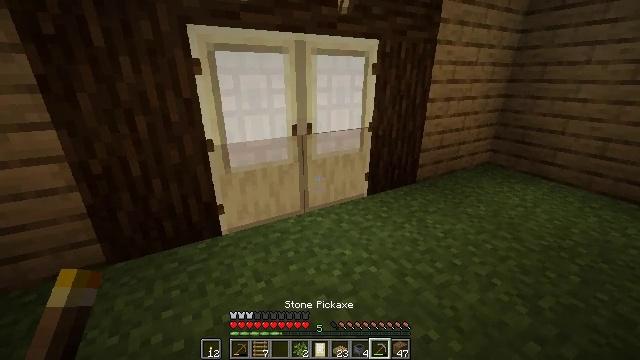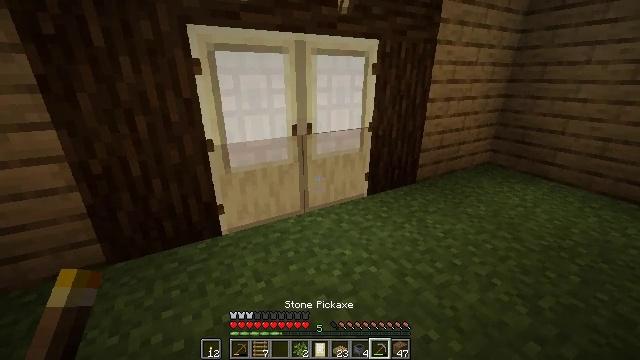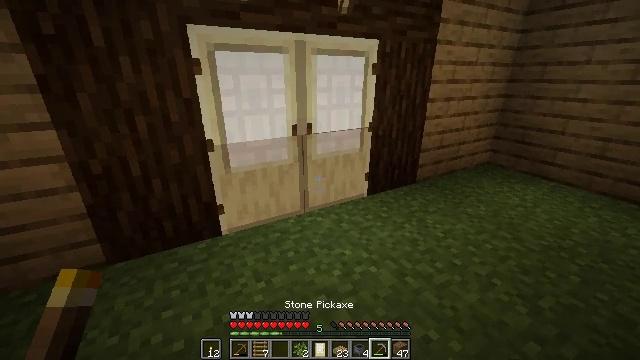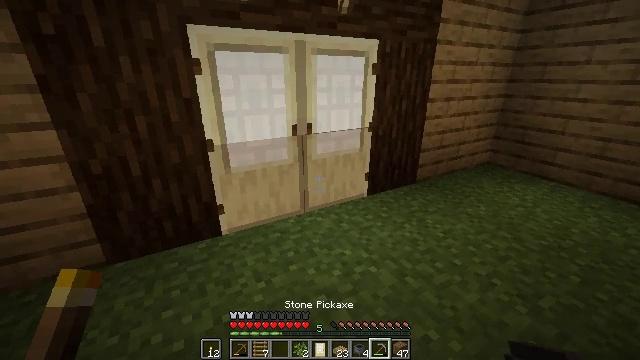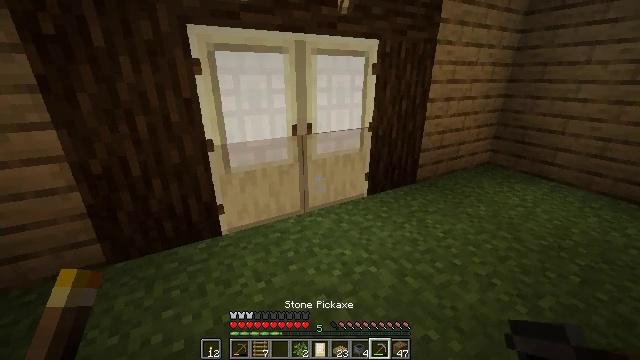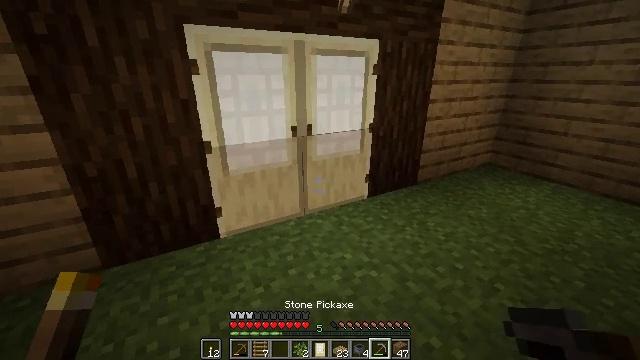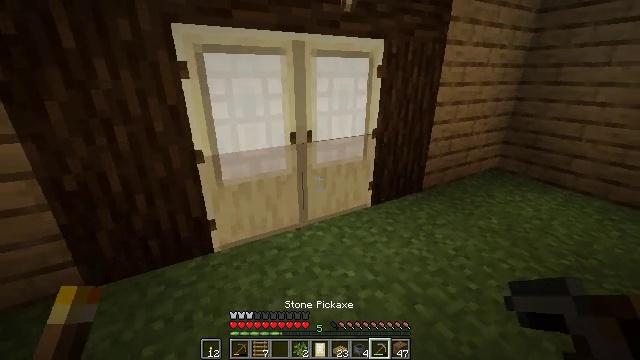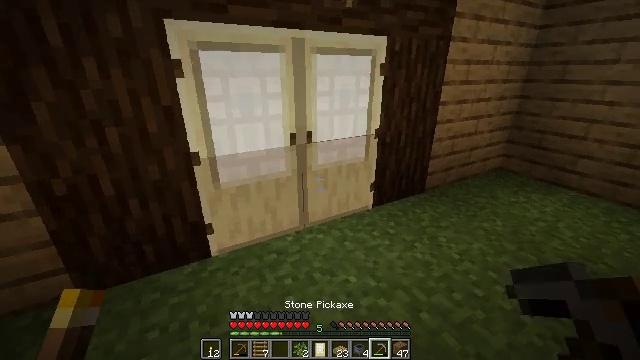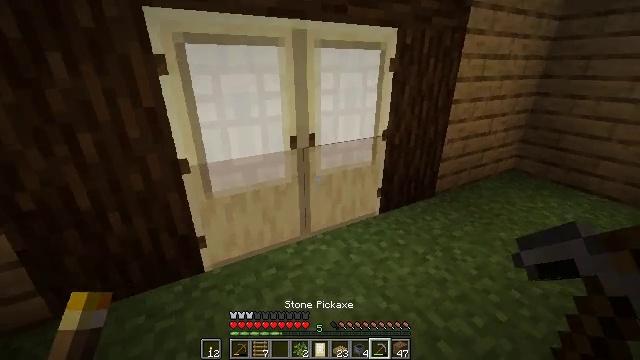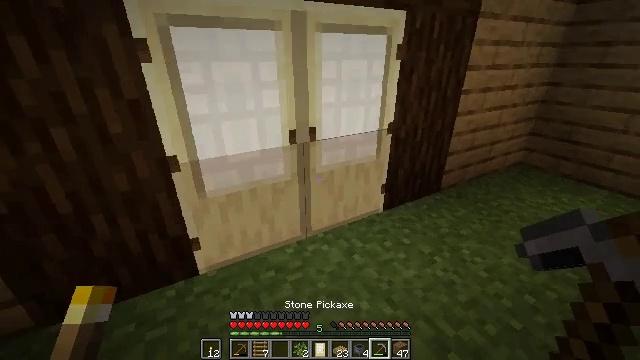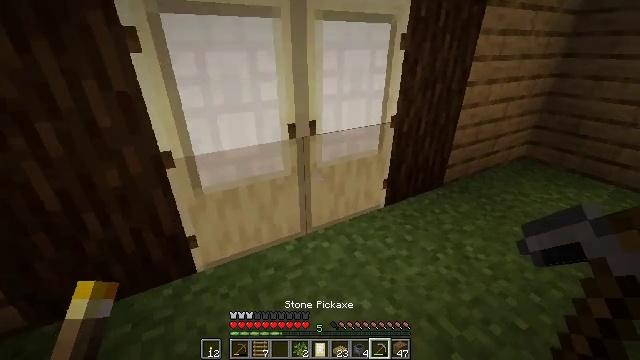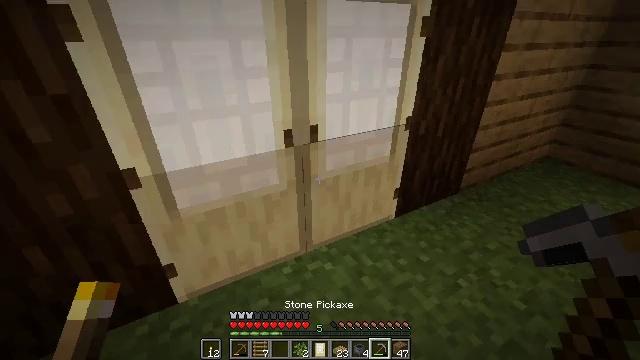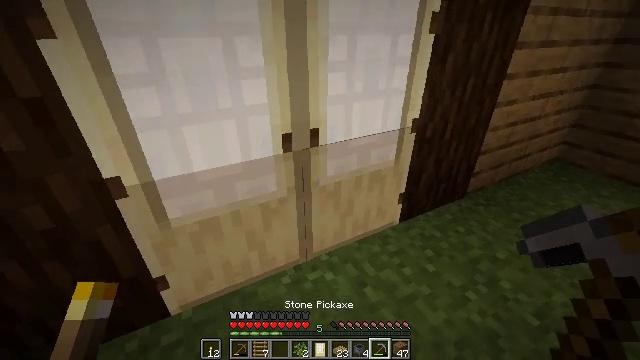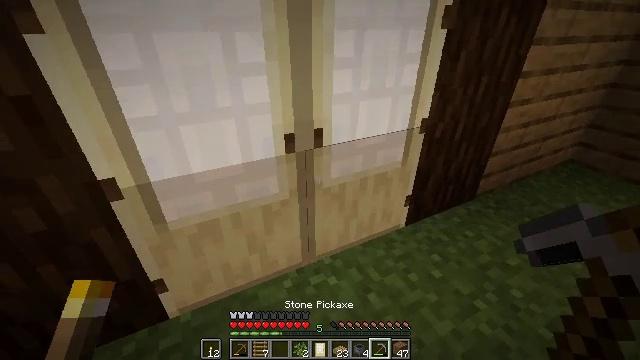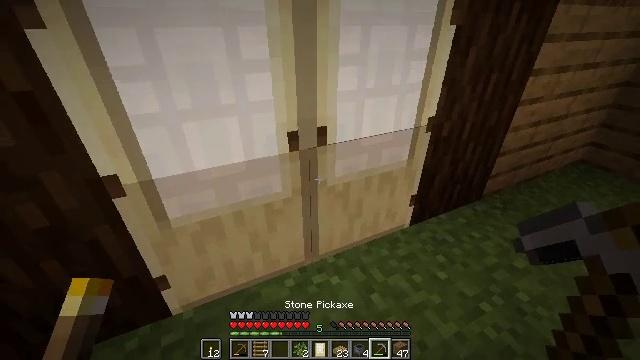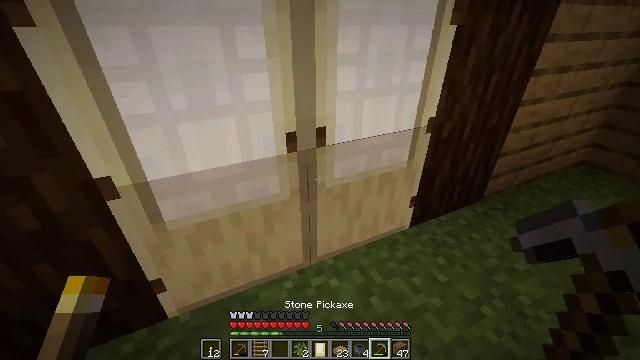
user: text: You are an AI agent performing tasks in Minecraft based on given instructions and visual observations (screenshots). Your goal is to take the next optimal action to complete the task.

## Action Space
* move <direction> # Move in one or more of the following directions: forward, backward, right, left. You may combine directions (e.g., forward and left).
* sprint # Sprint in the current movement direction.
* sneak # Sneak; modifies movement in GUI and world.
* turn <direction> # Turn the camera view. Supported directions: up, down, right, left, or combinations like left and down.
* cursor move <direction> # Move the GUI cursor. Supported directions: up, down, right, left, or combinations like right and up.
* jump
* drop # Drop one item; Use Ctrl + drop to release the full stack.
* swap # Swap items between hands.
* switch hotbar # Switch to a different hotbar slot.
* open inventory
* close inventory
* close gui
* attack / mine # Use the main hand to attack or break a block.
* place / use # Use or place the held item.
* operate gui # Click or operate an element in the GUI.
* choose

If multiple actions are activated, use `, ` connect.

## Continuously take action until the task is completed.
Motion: motion action
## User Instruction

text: Craft an iron door by using iron ingots in the crafting table.
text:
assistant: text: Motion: no_op
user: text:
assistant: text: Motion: no_op
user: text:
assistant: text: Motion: no_op
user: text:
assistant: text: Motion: no_op
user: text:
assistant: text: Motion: move forward
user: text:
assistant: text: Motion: move forward
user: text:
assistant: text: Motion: move forward
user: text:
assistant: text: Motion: move forward
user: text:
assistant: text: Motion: move forward, turn down
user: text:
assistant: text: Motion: move forward, turn down
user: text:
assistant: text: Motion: move forward, turn down
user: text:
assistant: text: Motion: no_op
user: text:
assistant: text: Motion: turn left
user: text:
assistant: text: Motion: turn left
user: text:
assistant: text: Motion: no_op
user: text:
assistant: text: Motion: no_op
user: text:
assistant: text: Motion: no_op
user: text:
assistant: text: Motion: no_op
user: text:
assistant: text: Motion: no_op
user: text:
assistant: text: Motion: attack / mine
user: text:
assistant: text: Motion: attack / mine
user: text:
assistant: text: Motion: attack / mine
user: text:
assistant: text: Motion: attack / mine
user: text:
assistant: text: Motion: attack / mine
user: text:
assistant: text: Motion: attack / mine
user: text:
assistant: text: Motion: attack / mine
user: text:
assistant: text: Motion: attack / mine
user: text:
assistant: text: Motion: attack / mine
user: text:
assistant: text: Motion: attack / mine
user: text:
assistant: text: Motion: attack / mine